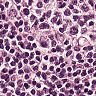
Metastatic tissue present: no